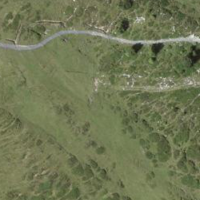
EUNIS habitat code: 26
Species observed at this site:
Colias hyale
Dactylorhiza majalis
Campanula rotundifolia